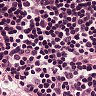
Metastatic tissue present: no